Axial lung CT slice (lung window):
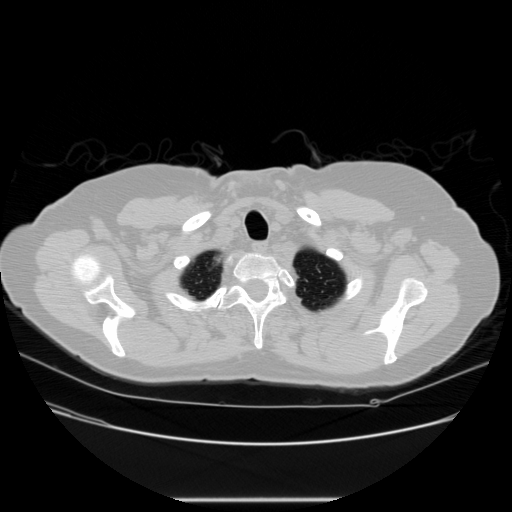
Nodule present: no